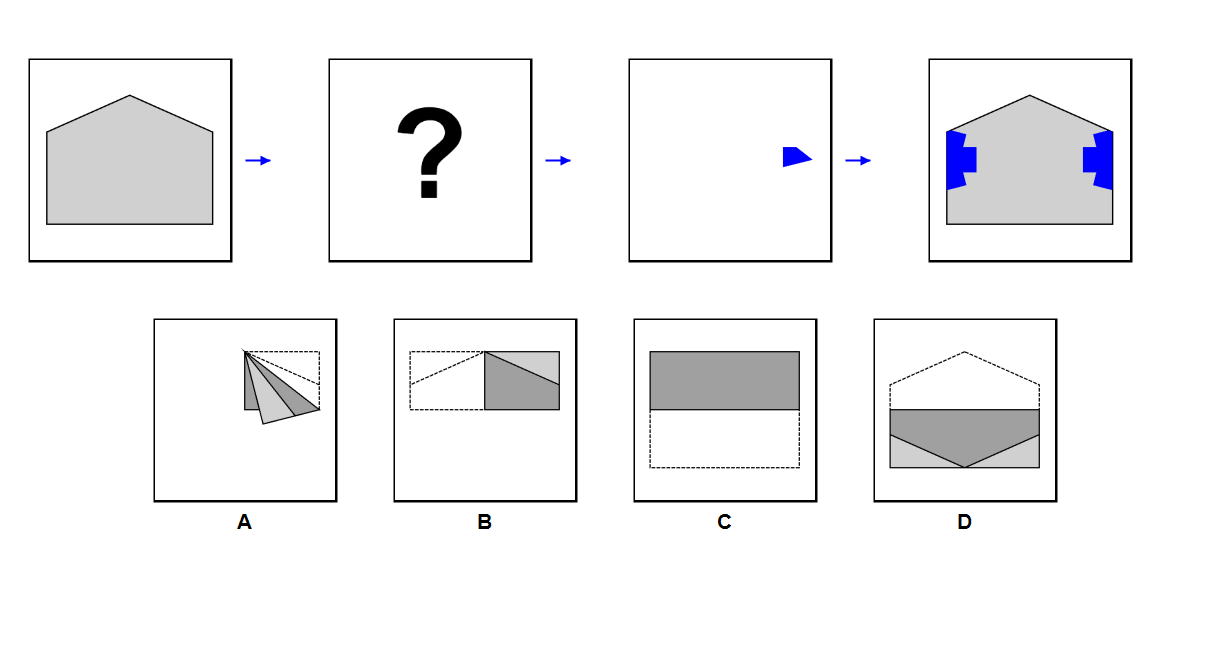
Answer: D